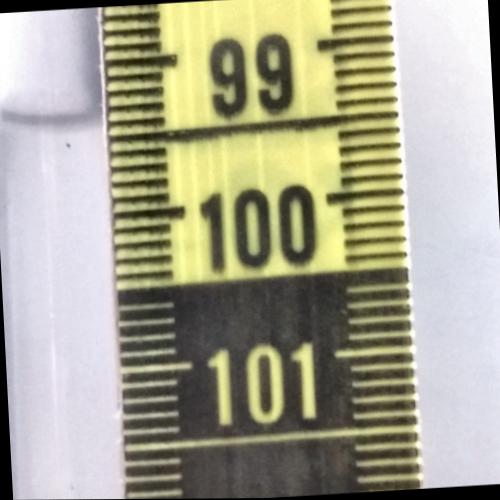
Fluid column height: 99.3 cm